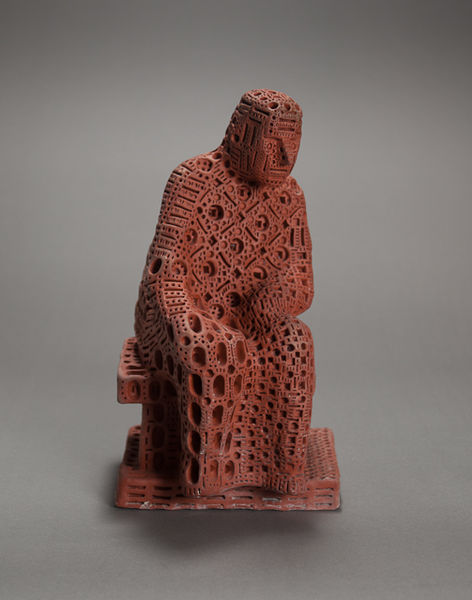
Titel: Seated Man, Seated Man
Künstler: Aleksandr Nezhdanov
Standort: Amherst (Massachusetts, USA)
Institution: Mead Art Museum, Amherst College
Schlagwörter: red, bench, nose, seat, sitting, pattern, man, sculpture, thinking, abstraction, dynamic, ceramic, rest, porcellain, keramik, sitting man, skupture